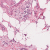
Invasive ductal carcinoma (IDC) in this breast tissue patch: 1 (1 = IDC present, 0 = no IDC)